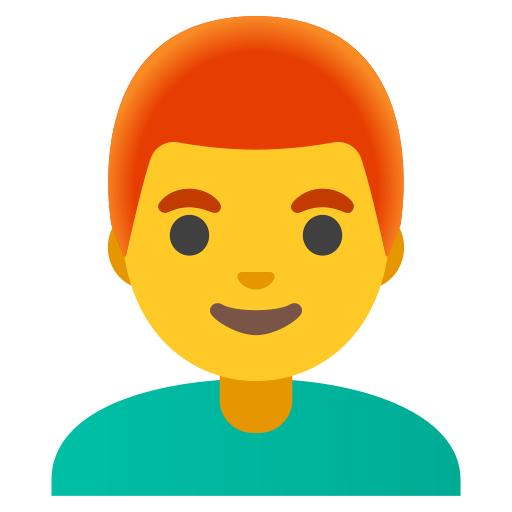
Emoji: 👨‍🦰